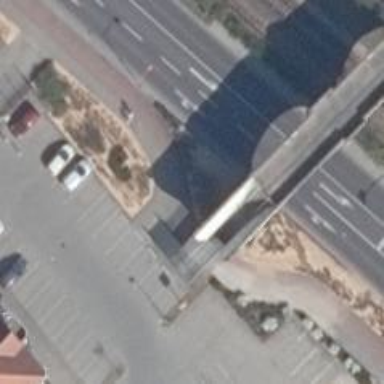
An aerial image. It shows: Abandoned railway bridge with arch structure.